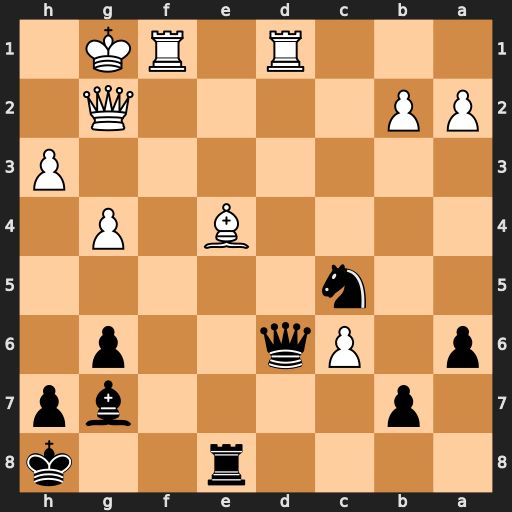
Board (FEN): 4r2k/1p4bp/p1Pq2p1/2n5/4B1P1/7P/PP4Q1/3R1RK1
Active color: b
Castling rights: -
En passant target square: -
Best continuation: Bd4+ Kh1 Nxe4